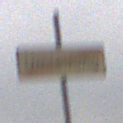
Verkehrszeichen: EndeDerUmleitungsankuendigung
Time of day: Midday
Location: Outdoor (RoadRail)
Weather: Overcast
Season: NotSpecified
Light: Natural